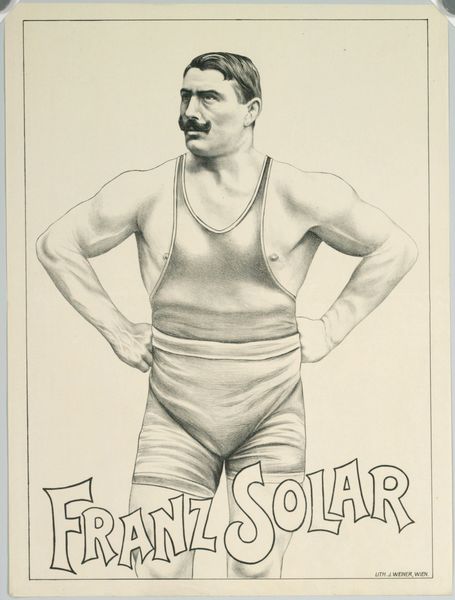
Titel: FRANZ SOLAR
Standort: Wien
Institution: Albertina, Wien
Schlagwörter: kopf, mann, nackt, weiß, brust, frisur, grau, mund, nase, ohr, schwarz, skizze, zeichnung, blick, alt, anzug, bart, hemd, hose, schnurrbart, arm, arme, augen, kleidung, rahmen, hände, signatur, haare, kinn, ohren, scheitel, beine, schrift, gewicht, turner, schnurbart, kraft, muskeln, sport, brustwarzen, schnauzer, hüften, unterhemd, druck, druckgraphik, lithographie, karrikatur, schwarzweiß, faust, fäuste, plakat, zirkus, franz, poster, karte, hüfte, muskel, stark, adern, wien, oberlippenbart, kräftig, sportler, träger, boxer, früher, sehnen, turnen, bizeps, unterwäsche, trikot, ringer, trainingsanzug, muskelshirt, zwirbel, muskelmann, solar, karft, unbehagen, franz solar, fitness, supermanpose, bulge, onepiece, singlet